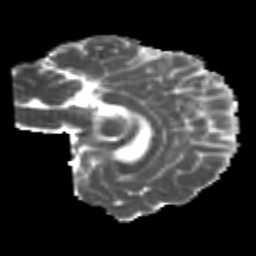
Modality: MD
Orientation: sagittal
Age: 22
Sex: female
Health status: healthy
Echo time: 0.074 s